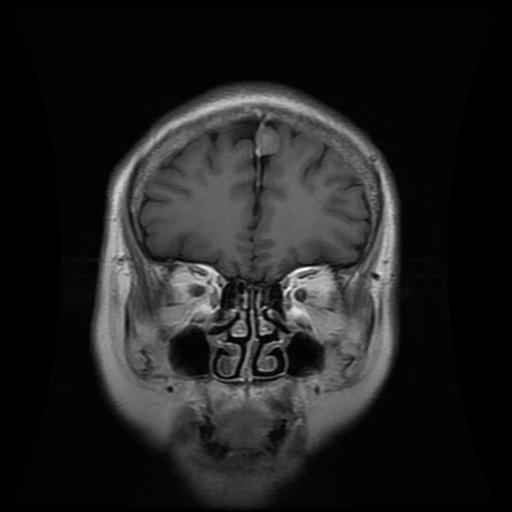
Label: meningioma